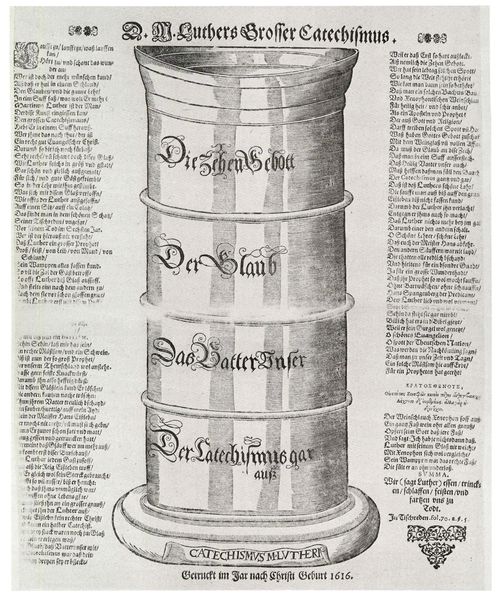
Titel: D.M. Luthers Grosser Catechismus
Institution: (Seriendruck)
Schlagwörter: schatten, weiß, grau, schwarz, säule, zeichnung, ornament, zylinder, bibel, silber, bild, rund, turm, topf, schrift, grafik, spalten, metall, deutsch, stufen, gefäß, buch, ringe, glaube, religion, druck, schwarzweiss, stich, titel, seite, illustration, text, zeitung, überschrift, gebet, buchdruck, buchseite, mittelalter, luther, gebote, zeilen, basis, schaft, flugblatt, rohr, tonne, zehn, martin, unterteilung, reformation, martin luther, zehn gebote, wittenberg, kathechismus, vater unser, das, die zehn gebote, katechismus, segmende, catechismus, vater unser religion, evangelismus, 1616, großer, in vier bereiche unterteilt, vatterunser, die zehen gebot, der glaube, das vaterunser, katheschismus